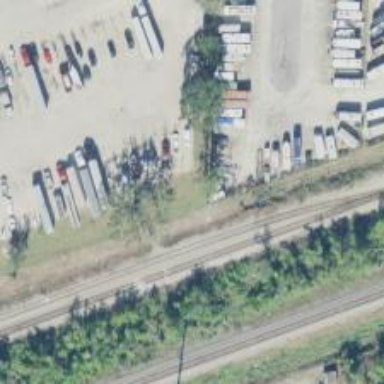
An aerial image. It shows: Railway siding for service.